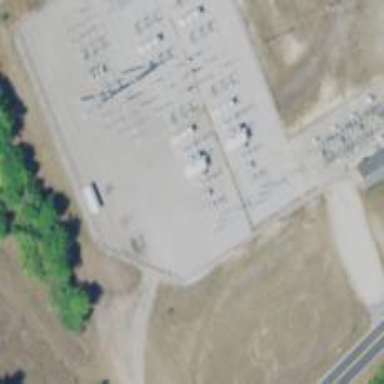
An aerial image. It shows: Fence surrounds transmission level power substation.